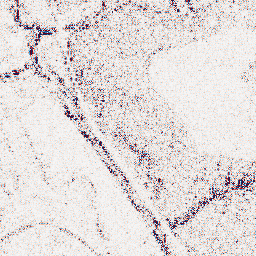
Category: wavelet
Decomposition family: wavelet_reverse_biorthogonal
Decomposition parameters: wavelet: rbio4.4
level: 1
Upsampling method: quartic
Upsampling parameters: scale: 4
Upsampling scale: 4